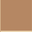
Piece: xx